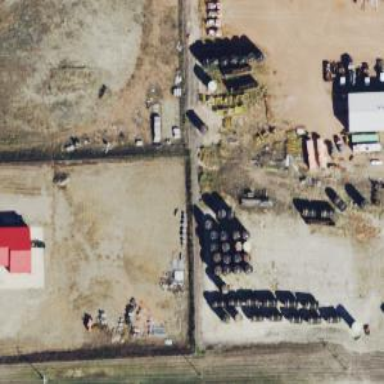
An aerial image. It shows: Storage tank with man-made structure.